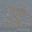
Label: 3